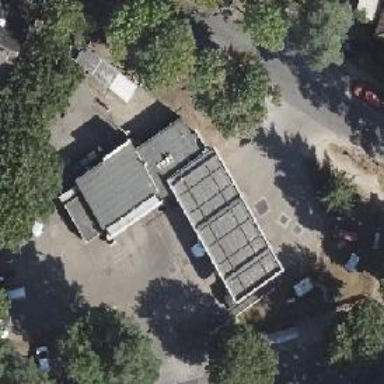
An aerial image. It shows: Retail establishment providing fuel services.